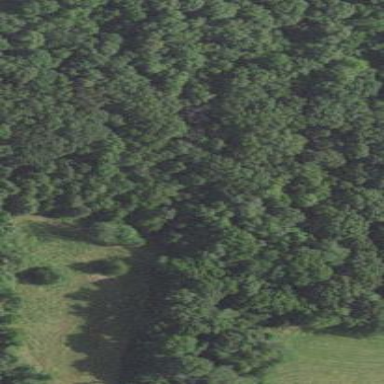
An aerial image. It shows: Mixed woodland with variety of leaf types and cycles.